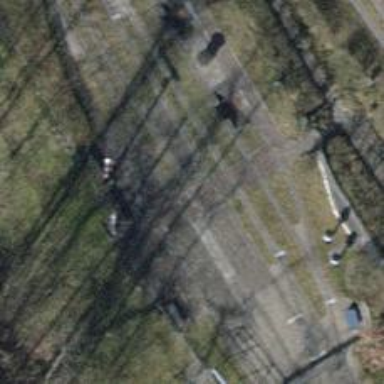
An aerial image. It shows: Miniature railway in service yard.